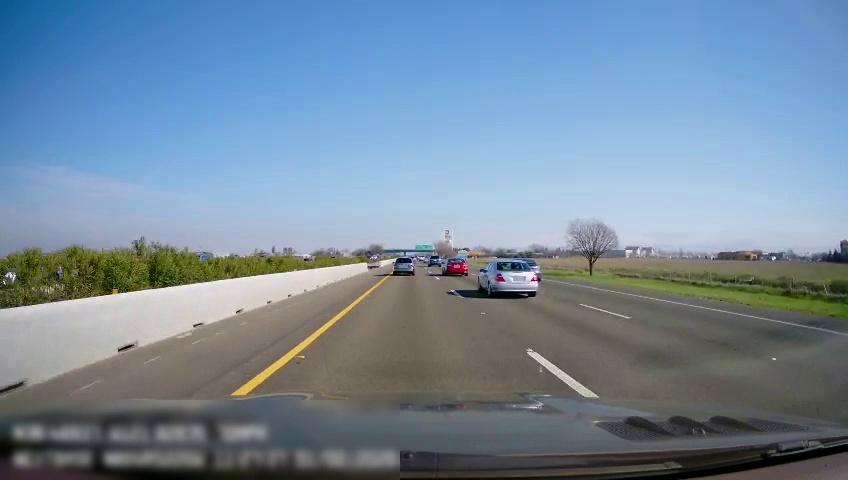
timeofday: Day
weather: Sunny
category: Drivable Space
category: Vehicles | SUV
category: Vehicles | Car
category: Vehicles | Car
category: Vehicles | SUV
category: Vehicles | Car
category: Lanes | Current Lane
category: Lanes | Current Lane
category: Lanes | Alternate Lane
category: Lanes | Alternate Lane
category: Traffic | Signs
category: Traffic | Signs